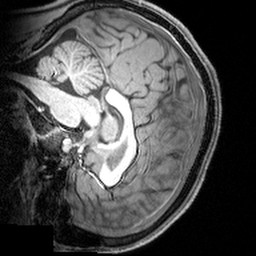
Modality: T1w
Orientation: sagittal
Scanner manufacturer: siemens
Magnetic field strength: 3 T
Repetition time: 1.9 s
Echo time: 0.00397 s